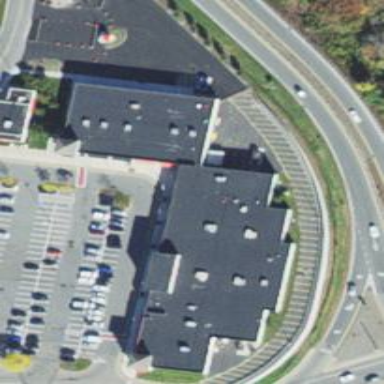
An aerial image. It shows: Retail building within retail area. It is mall.